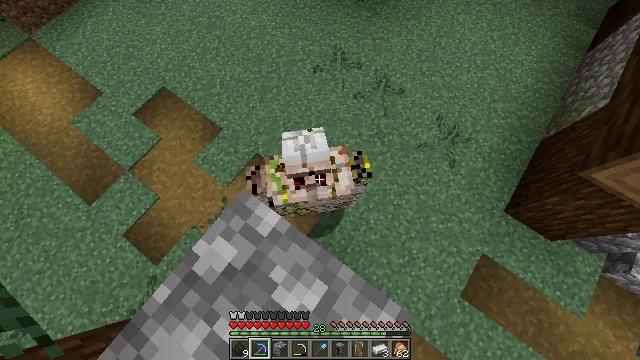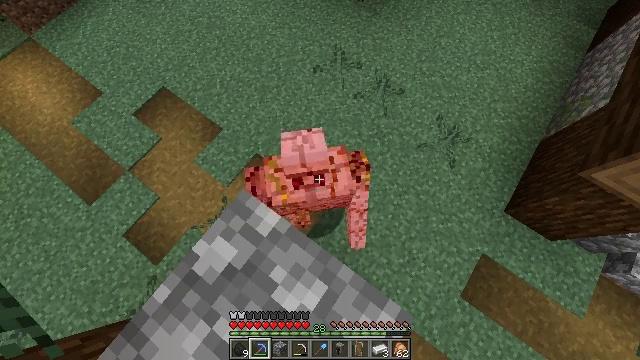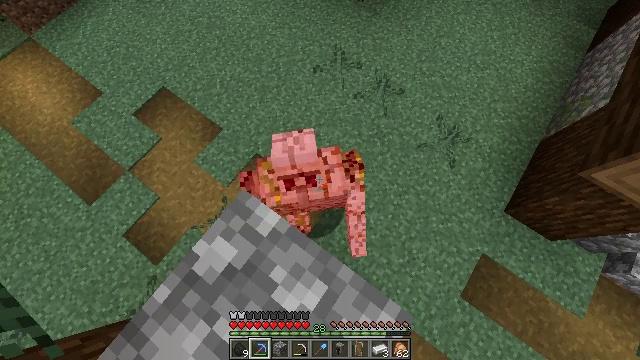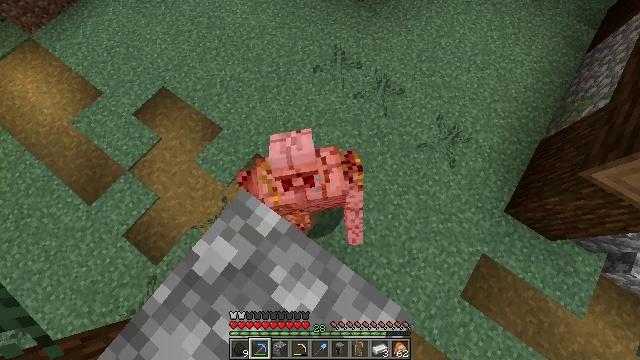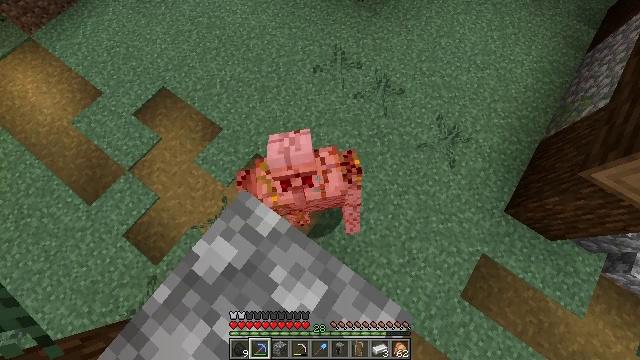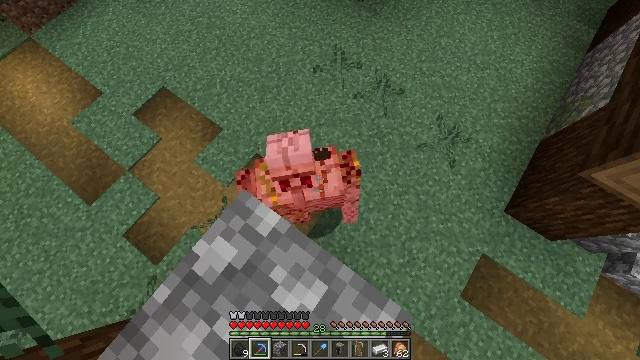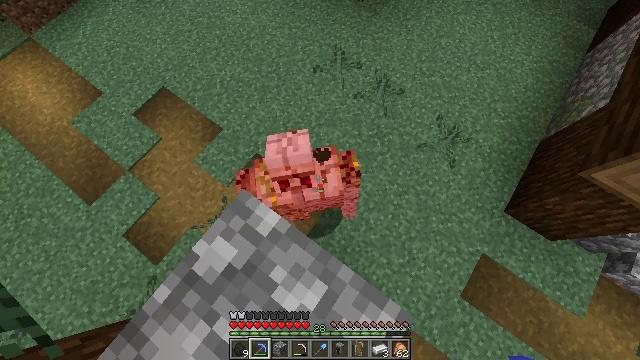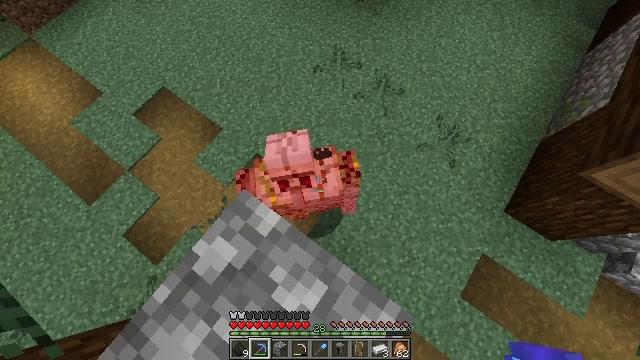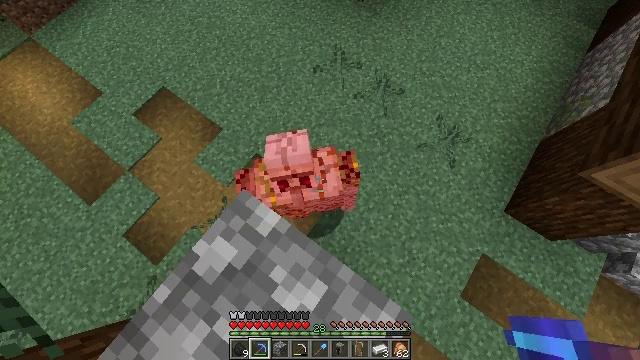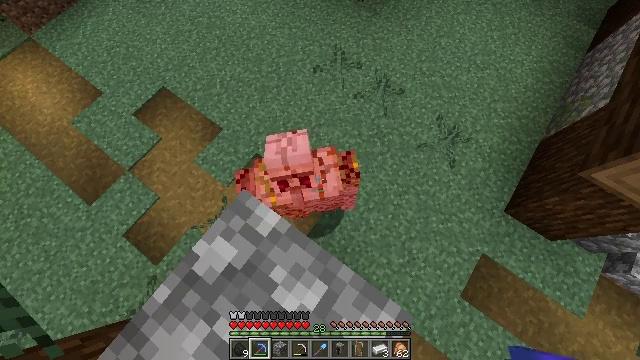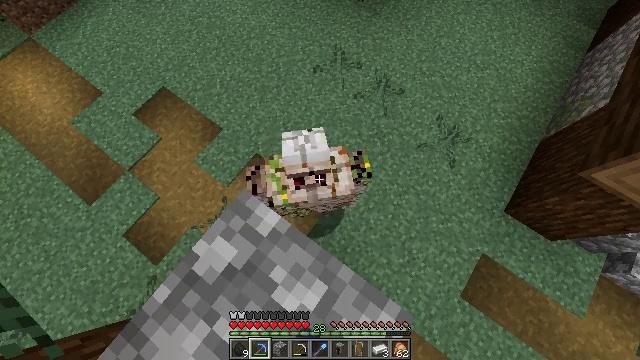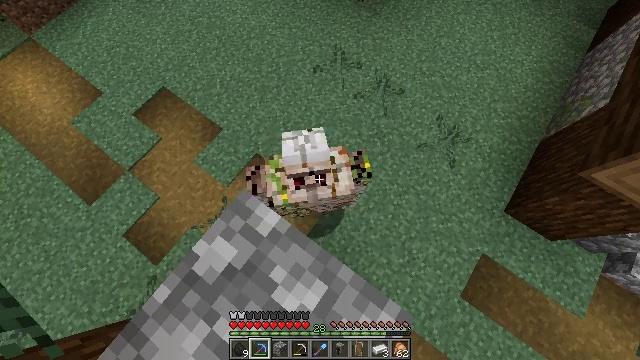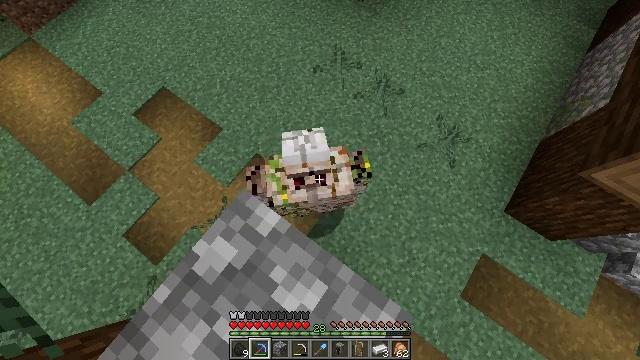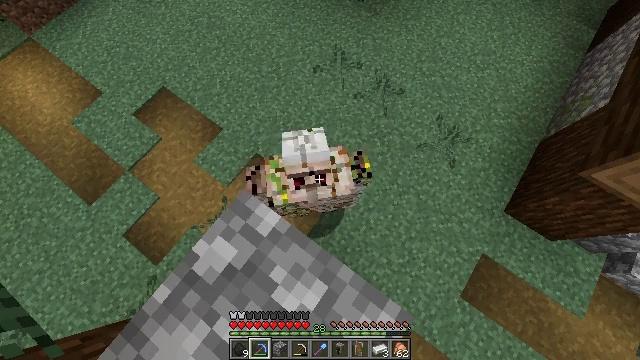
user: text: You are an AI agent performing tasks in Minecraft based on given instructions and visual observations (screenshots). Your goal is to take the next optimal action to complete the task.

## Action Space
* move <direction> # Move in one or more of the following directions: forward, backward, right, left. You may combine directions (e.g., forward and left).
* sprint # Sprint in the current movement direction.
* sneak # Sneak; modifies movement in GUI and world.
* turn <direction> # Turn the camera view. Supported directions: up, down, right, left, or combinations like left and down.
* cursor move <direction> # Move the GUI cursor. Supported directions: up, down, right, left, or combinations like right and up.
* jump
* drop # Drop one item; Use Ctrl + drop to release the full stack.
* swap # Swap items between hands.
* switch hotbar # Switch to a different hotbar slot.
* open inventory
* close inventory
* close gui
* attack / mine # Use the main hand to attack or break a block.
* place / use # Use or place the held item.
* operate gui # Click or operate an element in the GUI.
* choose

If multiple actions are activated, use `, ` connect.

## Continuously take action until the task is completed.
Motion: motion action
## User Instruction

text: Battle the village protector.
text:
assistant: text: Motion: sneak
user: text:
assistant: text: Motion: sneak
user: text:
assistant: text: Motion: sneak
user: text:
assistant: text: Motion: sneak
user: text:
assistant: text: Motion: sneak
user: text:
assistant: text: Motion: sneak
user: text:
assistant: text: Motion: sneak
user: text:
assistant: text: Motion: sneak
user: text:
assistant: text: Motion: sneak, attack / mine
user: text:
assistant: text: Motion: sneak, attack / mine
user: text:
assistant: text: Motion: sneak, attack / mine
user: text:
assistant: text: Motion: sneak, attack / mine
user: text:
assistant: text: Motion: sneak, attack / mine
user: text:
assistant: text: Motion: sneak